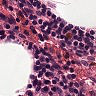
Metastatic tissue present: no